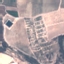
Land use / land cover: PermanentCrop